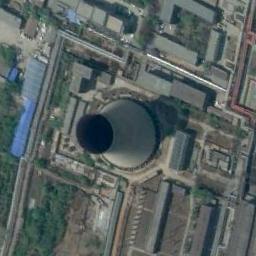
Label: thermal_power_station